Question: I have a 'Checkboxbar' like this:

This is the code:
'''
{CheckboxBar[{1, 3}, {1, 2, 3}]}
'''
I would like to count how much items are selected, and have an action for example when 2 item are selected. How can i do that? I have no idea. Thank you in advance.
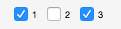
Answer: Take a look at 'Dynamic' documentation page about the usage of the second argument of it.
'''
items = {1};
CheckboxBar[
Dynamic[items, (items = #; If[Length@items == 2, Print["two items"]]) &],
Range@5
]
'''